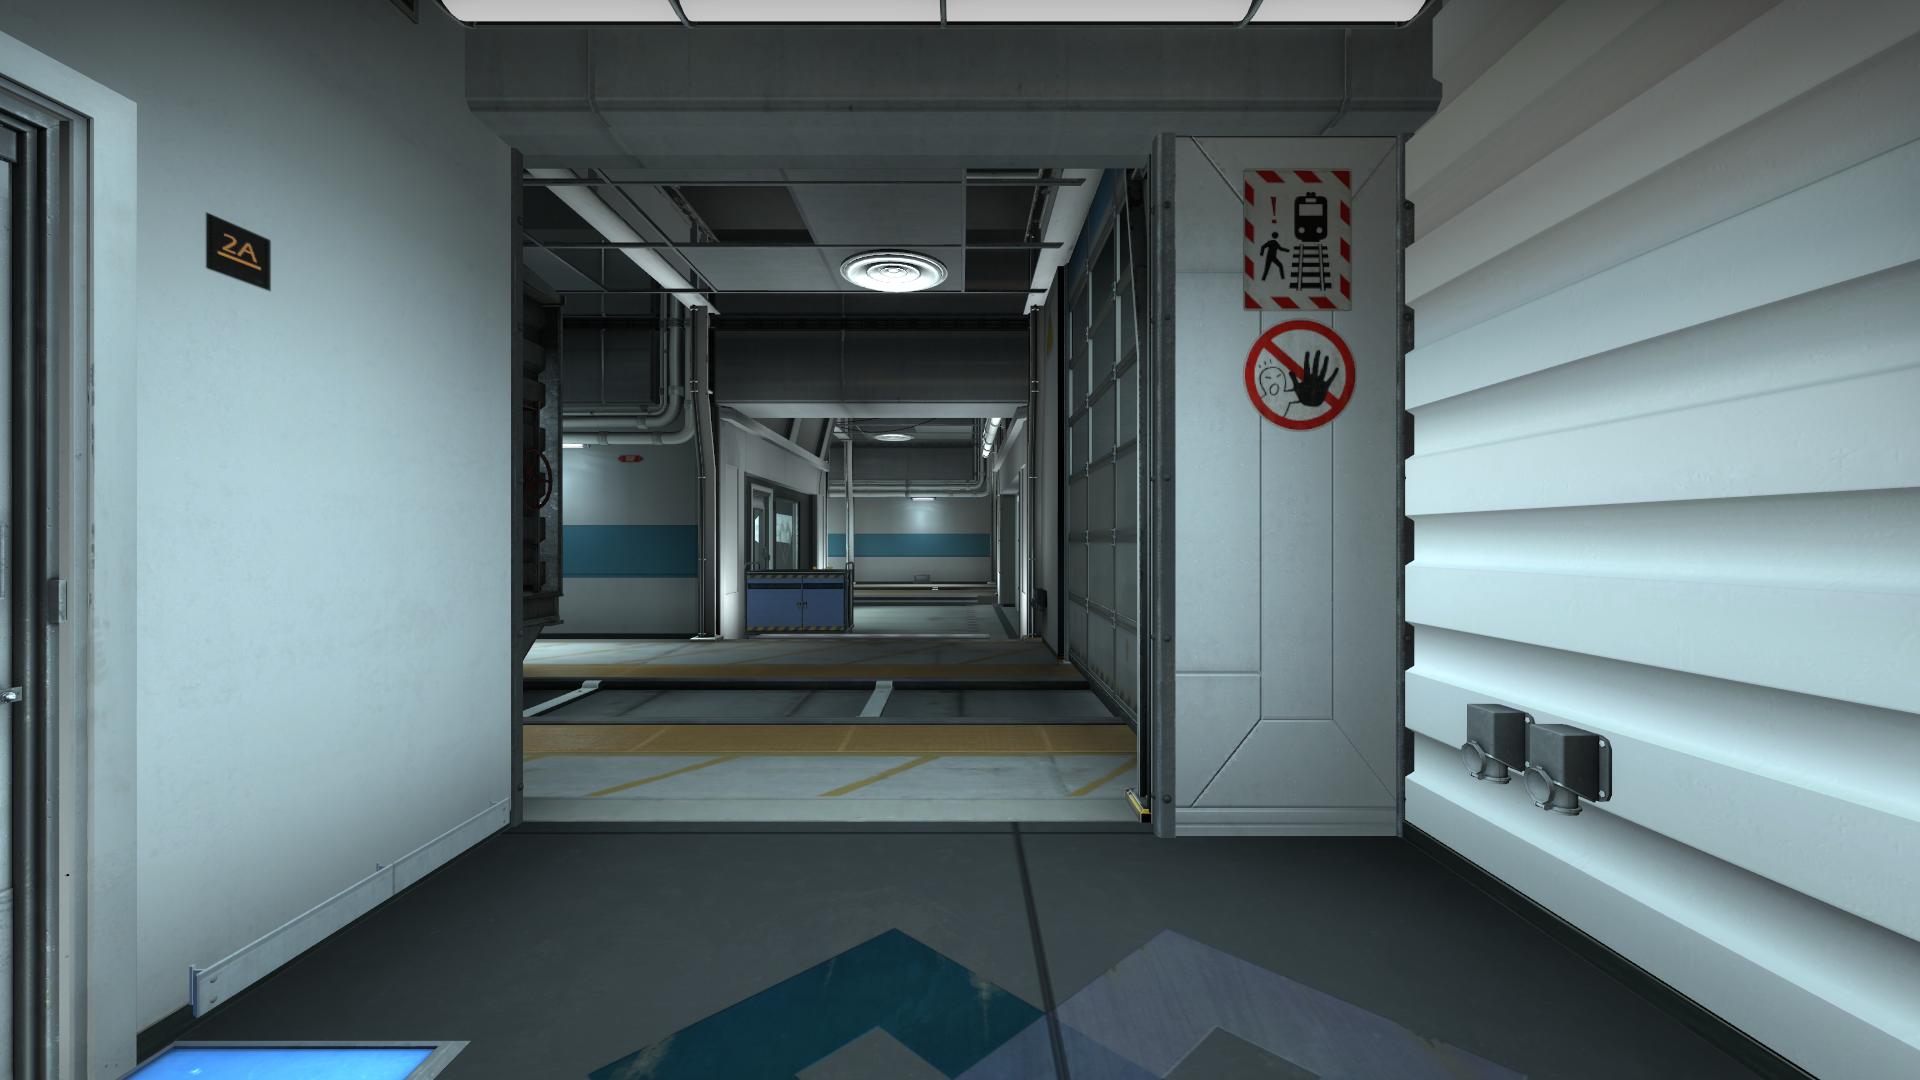
Map: de_train